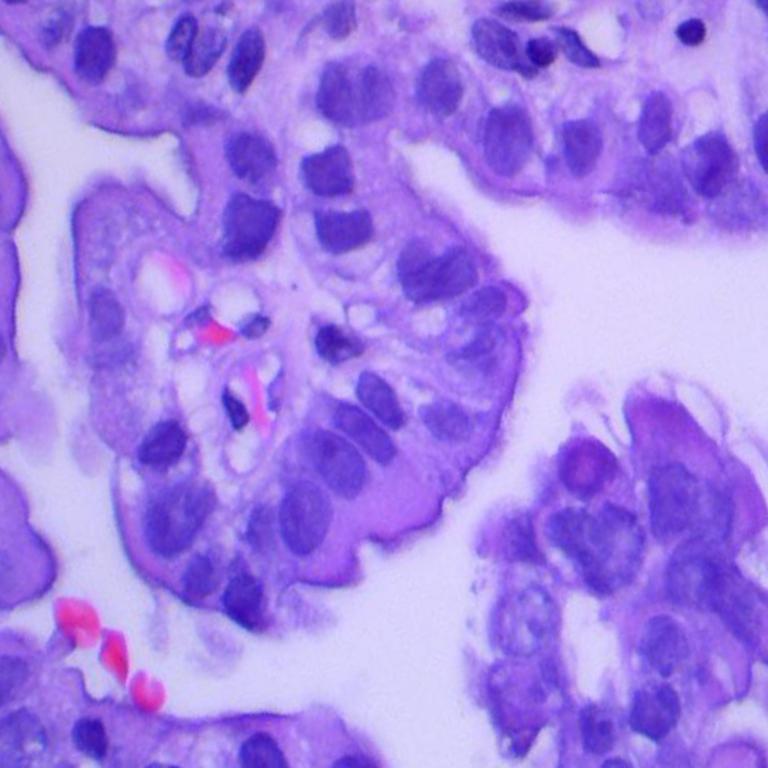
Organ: lung
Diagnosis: adenocarcinomas